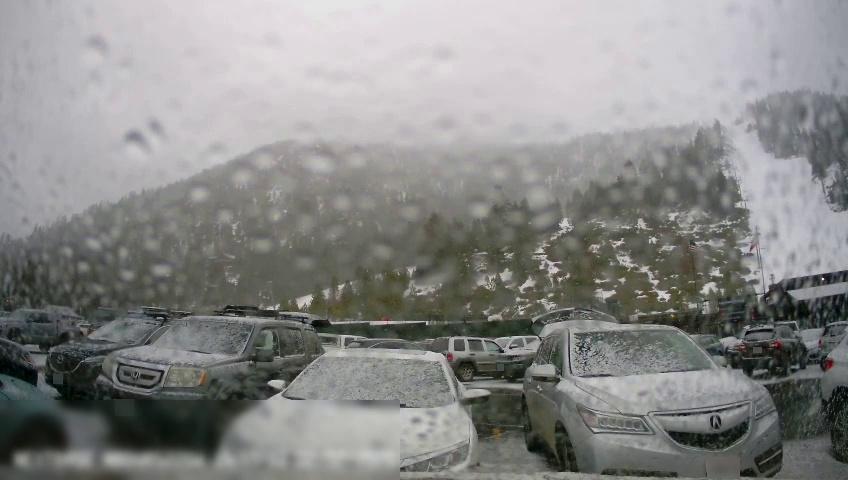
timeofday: Day
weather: Snowy
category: Drivable Space
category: Drivable Space
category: Vehicles | SUV
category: Vehicles | Car
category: Vehicles | SUV
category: Vehicles | SUV
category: Vehicles | Car
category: Vehicles | SUV
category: Vehicles | SUV
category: Vehicles | Car
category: Vehicles | Car
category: Vehicles | Car
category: Vehicles | SUV
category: Vehicles | Car
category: Vehicles | Car
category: Vehicles | Car
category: Vehicles | Car
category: Vehicles | Car
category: Vehicles | SUV
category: Vehicles | Car
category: Vehicles | SUV